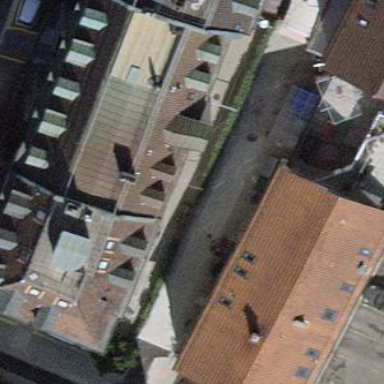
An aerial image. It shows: Apartment building that includes kindergarten.